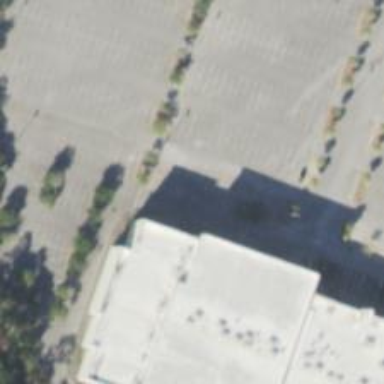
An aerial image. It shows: Parking space is available.